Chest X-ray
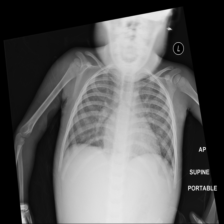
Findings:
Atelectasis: negative
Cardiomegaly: negative
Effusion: negative
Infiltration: negative
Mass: negative
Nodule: positive
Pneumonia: negative
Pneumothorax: negative
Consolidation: negative
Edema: negative
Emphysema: negative
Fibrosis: negative
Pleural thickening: negative
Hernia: negative